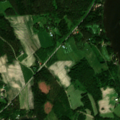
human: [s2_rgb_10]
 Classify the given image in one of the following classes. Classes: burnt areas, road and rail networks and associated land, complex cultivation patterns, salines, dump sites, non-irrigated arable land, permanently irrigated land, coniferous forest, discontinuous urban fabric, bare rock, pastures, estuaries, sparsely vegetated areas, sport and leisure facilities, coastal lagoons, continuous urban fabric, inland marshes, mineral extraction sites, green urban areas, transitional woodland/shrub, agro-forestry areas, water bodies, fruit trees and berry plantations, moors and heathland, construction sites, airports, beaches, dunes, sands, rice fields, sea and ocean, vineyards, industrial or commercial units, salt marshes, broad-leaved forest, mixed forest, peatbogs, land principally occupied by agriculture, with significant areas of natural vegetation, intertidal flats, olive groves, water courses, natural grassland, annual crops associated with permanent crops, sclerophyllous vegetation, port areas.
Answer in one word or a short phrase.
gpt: land principally occupied by agriculture, with significant areas of natural vegetation, broad-leaved forest, mixed forest, water bodies